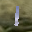
Label: 1